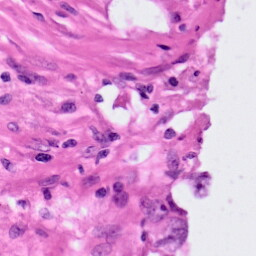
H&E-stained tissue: Lung